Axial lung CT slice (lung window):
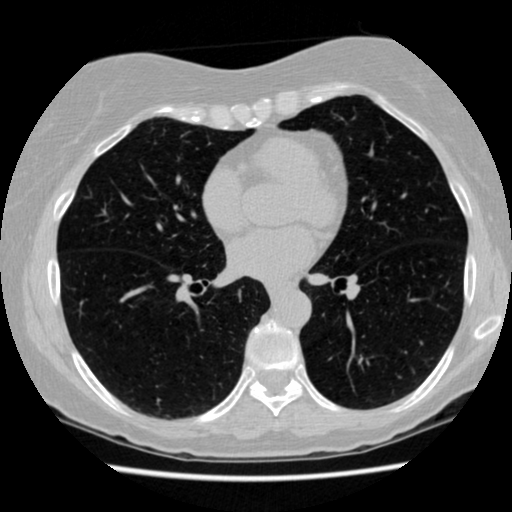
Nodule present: no